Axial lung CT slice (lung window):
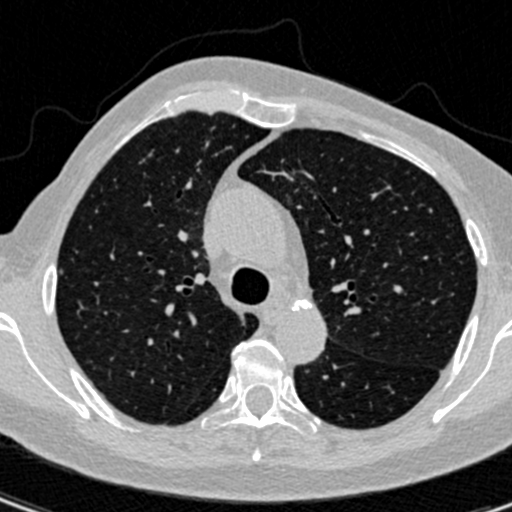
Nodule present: yes
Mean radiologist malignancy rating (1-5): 3